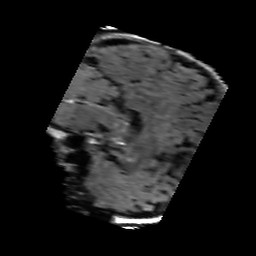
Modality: FLAIR
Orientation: sagittal
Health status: ill
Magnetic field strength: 3 T